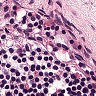
Metastatic tissue present: no